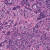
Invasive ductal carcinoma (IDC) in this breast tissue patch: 0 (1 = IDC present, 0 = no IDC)